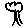
Label: tree